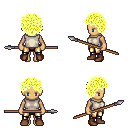
a pixel art fantasy rpg character, female body template, human, tanned skin, white sleeveless shirt, gold greaves, gold curly afro hairstyle, brown shoes, spear, four views (front, back, left, right), 2x2 character sprite sheet, small pixel art, hard edges, no anti-aliasing